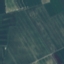
Land use / land cover: AnnualCrop